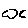
Label: cloud